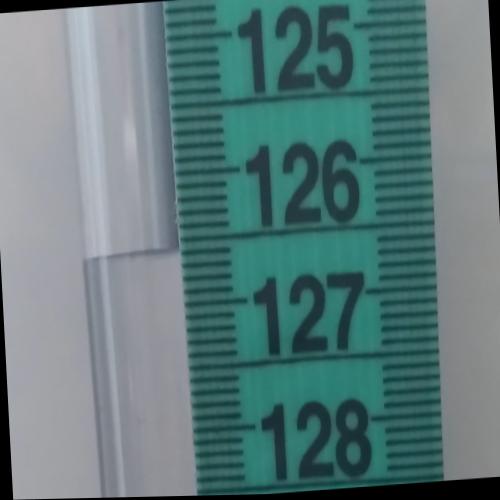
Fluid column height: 126.6 cm